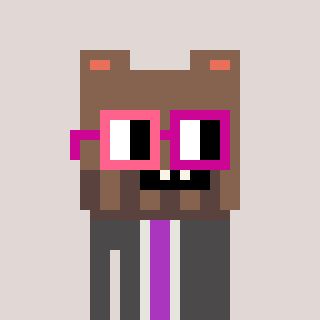
a pixel art character with square pink and red glasses, a bear-shaped head and a grayscale-colored body on a warm background